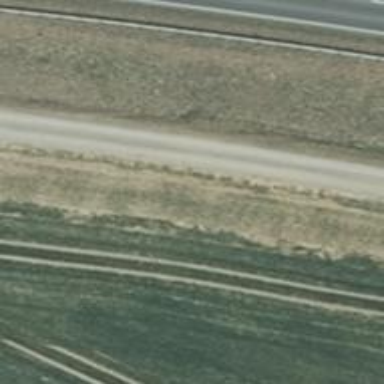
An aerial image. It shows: Gravel track with grade 2 quality.